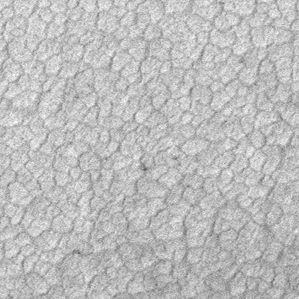
Label: frost